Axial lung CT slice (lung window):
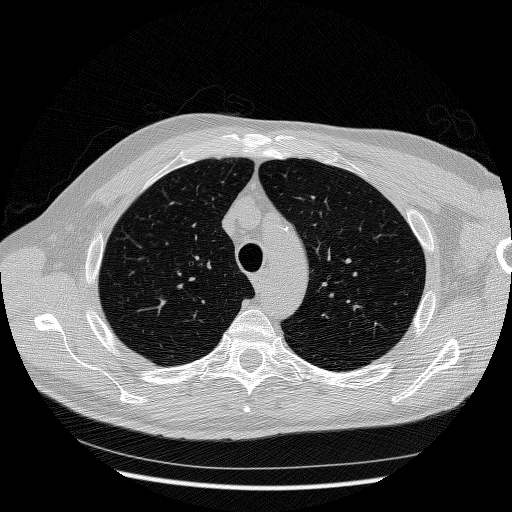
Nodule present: no